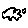
Label: cloud